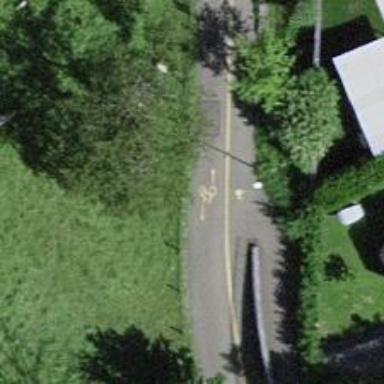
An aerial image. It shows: Asphalt path suitable for both cyclists and pedestrians.